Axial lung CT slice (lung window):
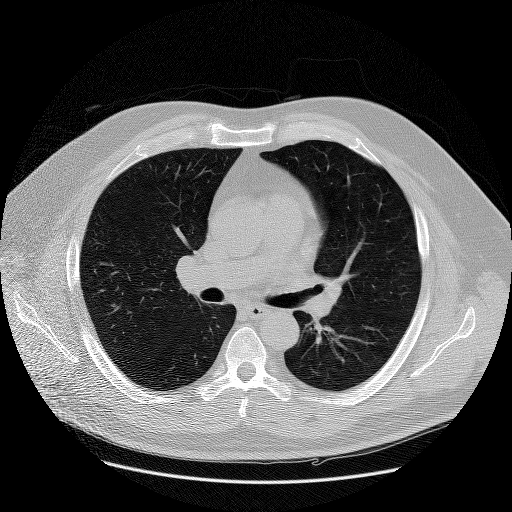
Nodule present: no